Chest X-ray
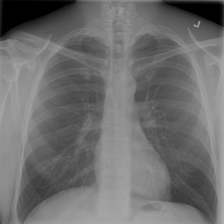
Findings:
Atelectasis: negative
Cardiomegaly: negative
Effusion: negative
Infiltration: negative
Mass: negative
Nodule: negative
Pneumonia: negative
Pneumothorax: negative
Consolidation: negative
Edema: negative
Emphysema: negative
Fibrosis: negative
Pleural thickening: negative
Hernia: negative